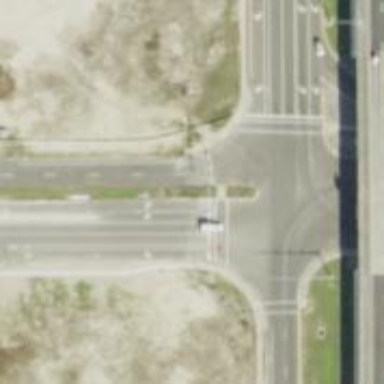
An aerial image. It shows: Footway that serves as traffic island.